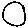
Label: circle